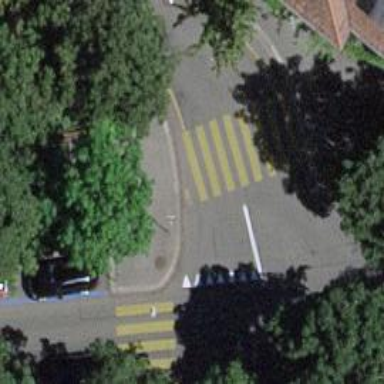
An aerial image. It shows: Marked crossing with zebra stripes on the road.